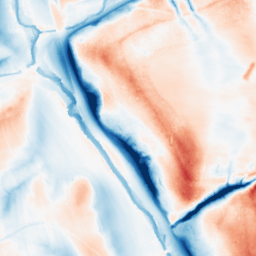
Category: classical
Decomposition family: gaussian_anisotropic
Decomposition parameters: sigma_x: 20
sigma_y: 5
Upsampling method: quadratic
Upsampling parameters: scale: 4
Upsampling scale: 4